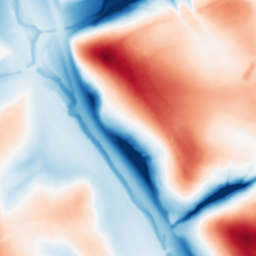
Category: multiscale
Decomposition family: dog_multiscale
Decomposition parameters: sigma_ratio: 2
n_scales: 5
base_sigma: 1
Upsampling method: quartic
Upsampling parameters: scale: 4
Upsampling scale: 4